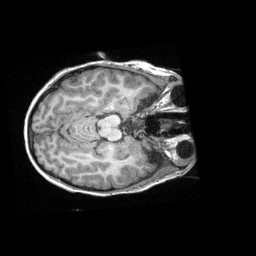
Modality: T1w
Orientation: axial
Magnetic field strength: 3 T